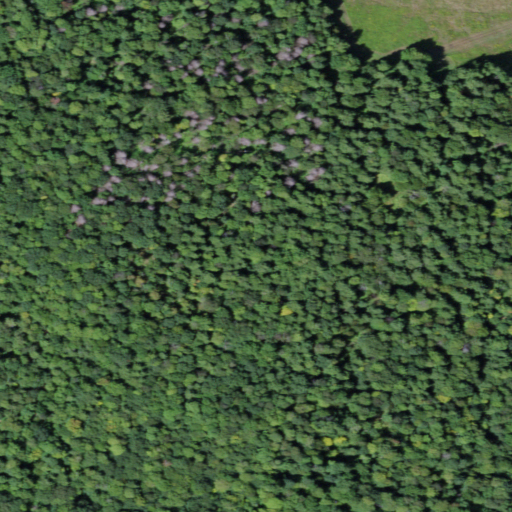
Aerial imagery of mountain in New York named Steam Sawmill Hill containing mixed forest, deciduous forest, pasture, and evergreen forest